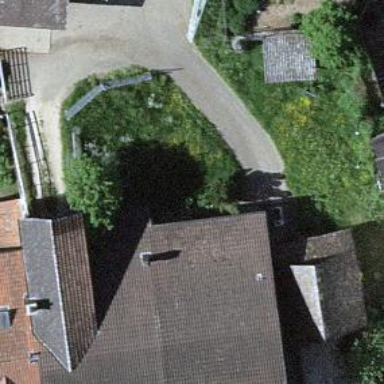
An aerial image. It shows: Small hamlet.